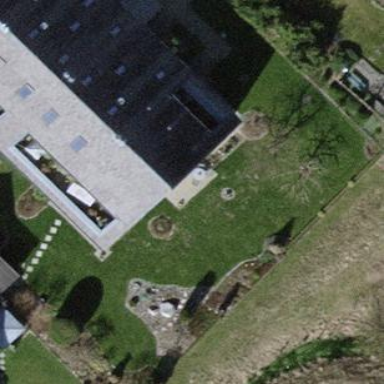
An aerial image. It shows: Terrace building.